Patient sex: M
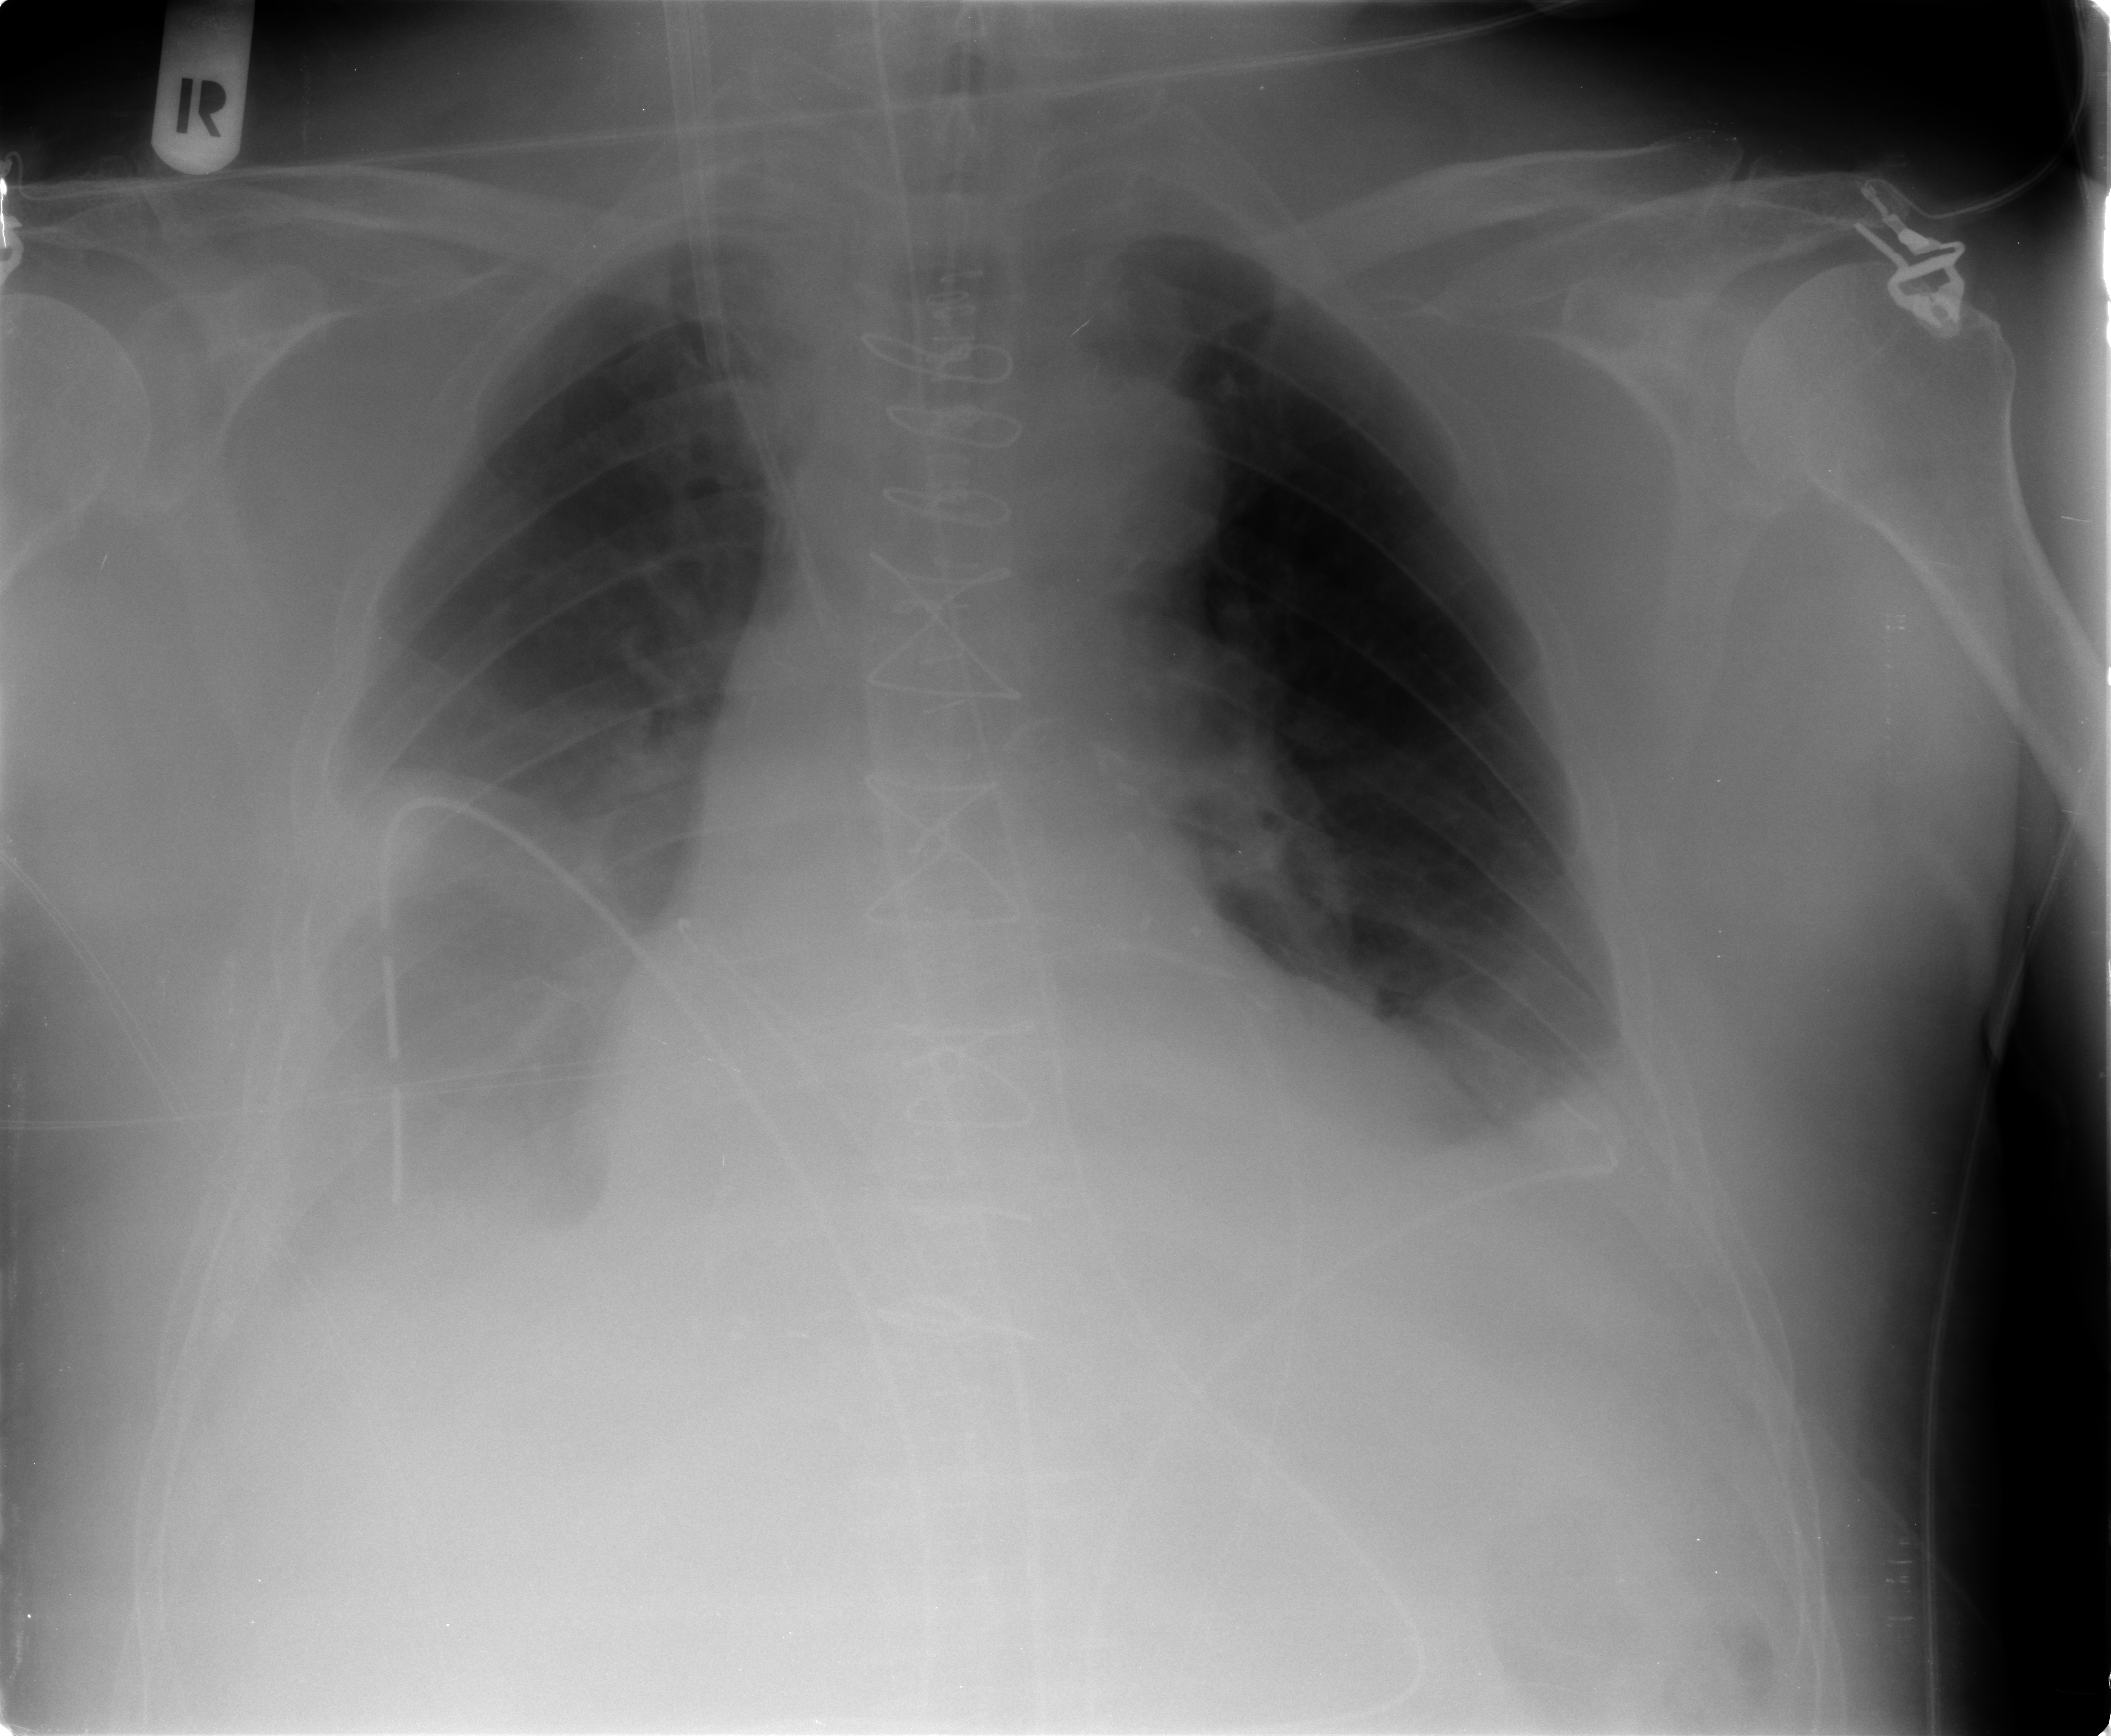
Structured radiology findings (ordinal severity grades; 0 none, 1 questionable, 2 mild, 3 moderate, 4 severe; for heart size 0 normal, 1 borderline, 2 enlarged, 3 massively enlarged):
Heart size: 2
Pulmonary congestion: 1
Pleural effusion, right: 3
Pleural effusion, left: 2
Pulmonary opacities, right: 0
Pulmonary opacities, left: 0
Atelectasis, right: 2
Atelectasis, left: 2